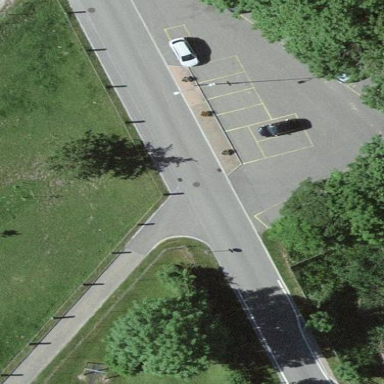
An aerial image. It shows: Parking area with asphalt surface.